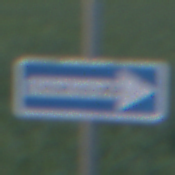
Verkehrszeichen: EinbahnstrasseRechtsweisend
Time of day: SunriseSunset
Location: Outdoor (Nature)
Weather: PartlyCloudy
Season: NotSpecified
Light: Natural